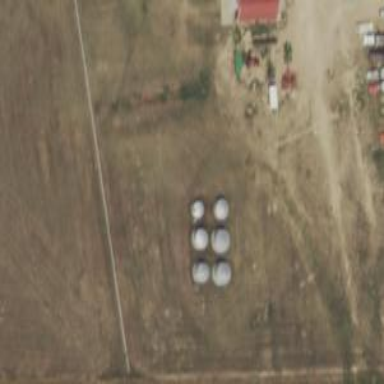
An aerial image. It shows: Silo.